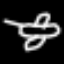
Label: airplane